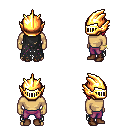
a pixel art fantasy rpg character, male body template, human, tanned skin, black tattered cape, magenta pants, ruby red pageboy hairstyle, gold helm, bracelets, brown shoes, four views (front, back, left, right), 2x2 character sprite sheet, small pixel art, hard edges, no anti-aliasing